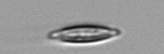
Label: pennate